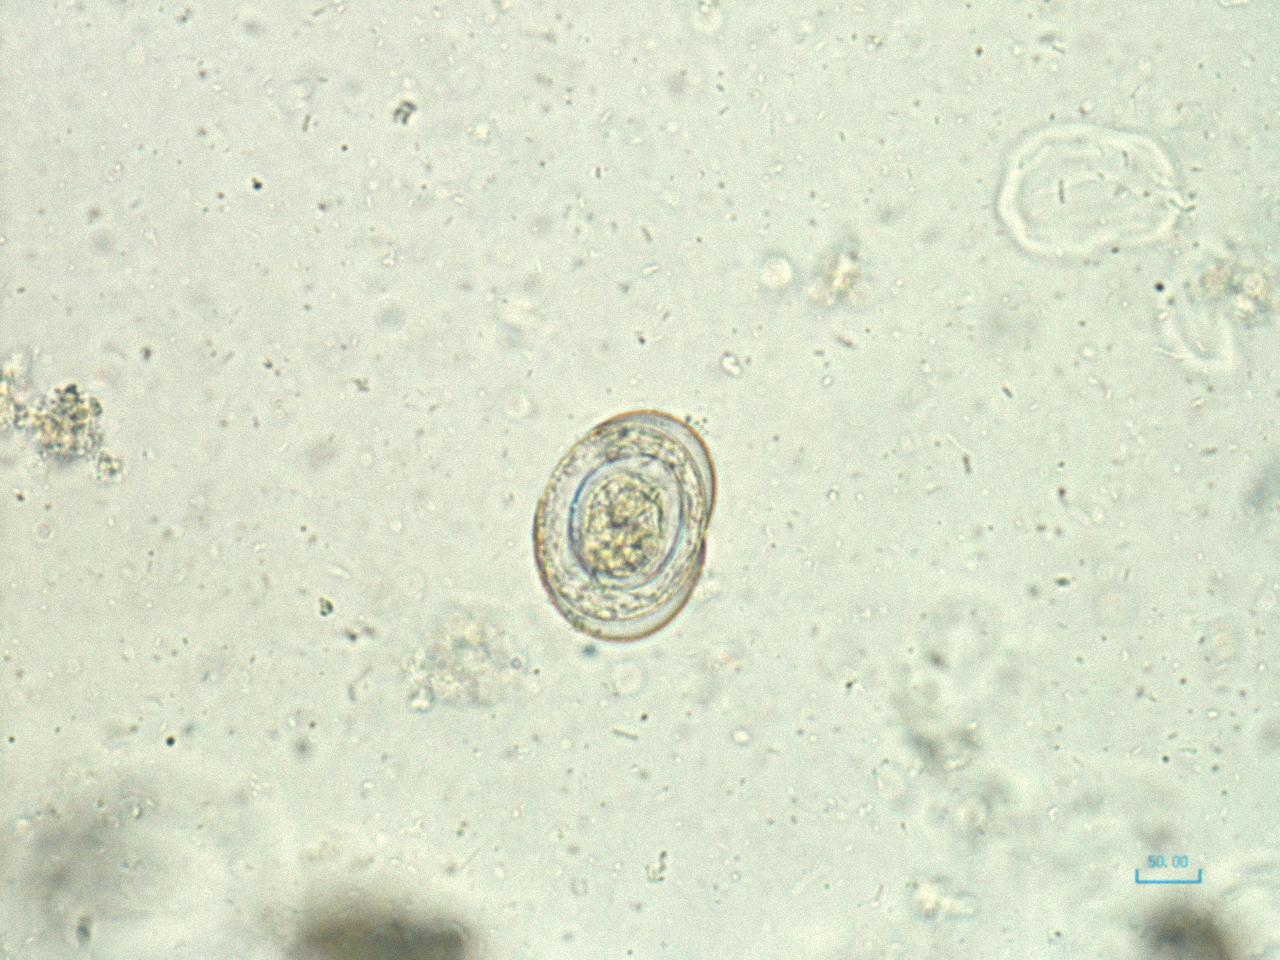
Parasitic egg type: Hymenolepis nana